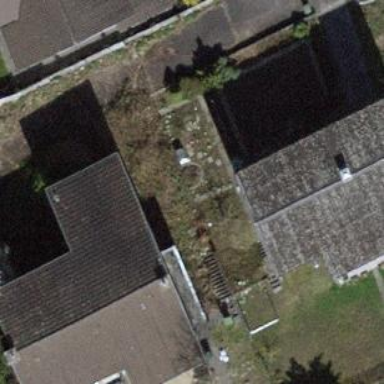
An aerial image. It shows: Building with tile roof.